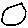
Label: circle